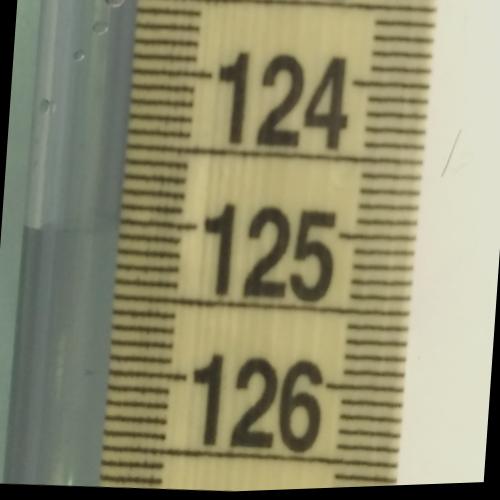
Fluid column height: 125.1 cm